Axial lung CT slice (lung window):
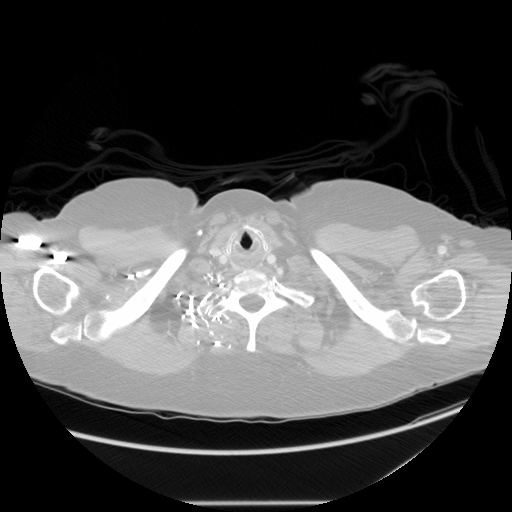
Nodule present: no